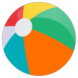
beach ball